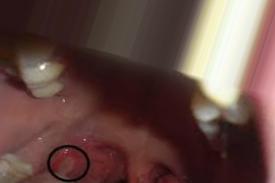
Condition: Mouth Ulcer